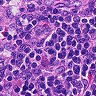
Metastatic tissue present: no